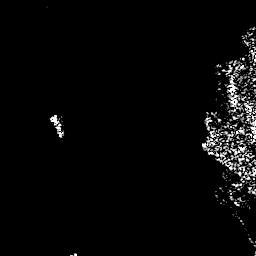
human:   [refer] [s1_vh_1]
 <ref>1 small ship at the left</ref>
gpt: <box>[[17, 44, 25, 53, 0]]</box>